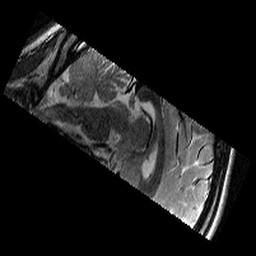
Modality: T2w
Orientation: sagittal
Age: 12
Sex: female
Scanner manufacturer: siemens
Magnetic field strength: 3 T
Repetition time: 9.23 s
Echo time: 0.067 s